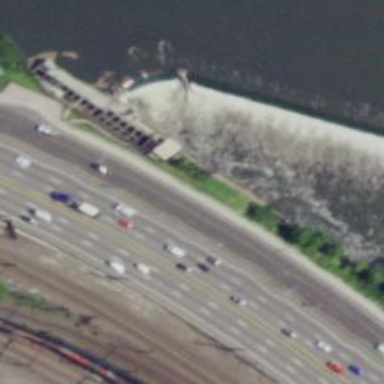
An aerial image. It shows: Fish pass along the waterway.